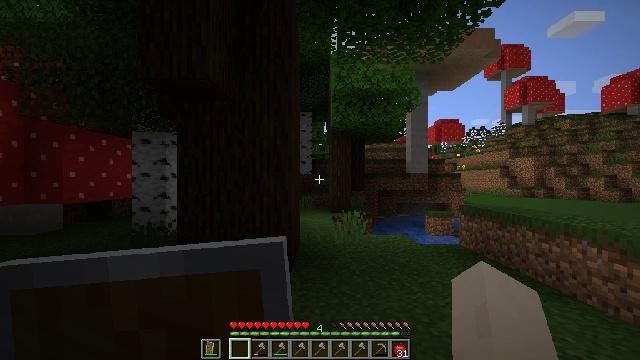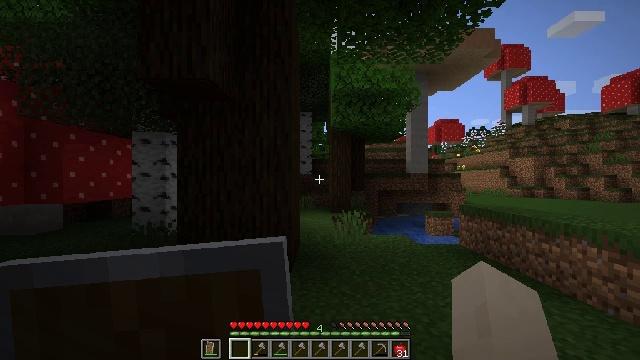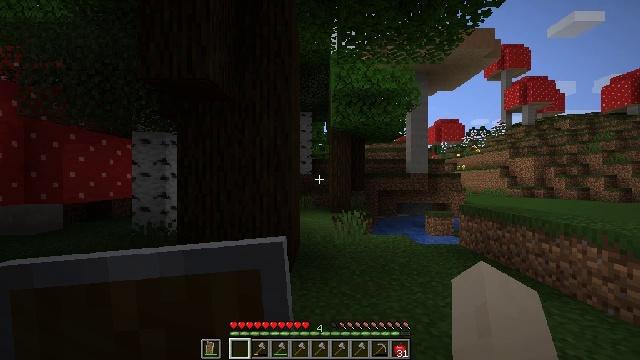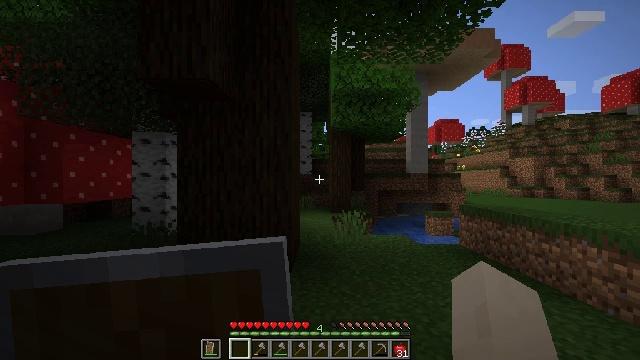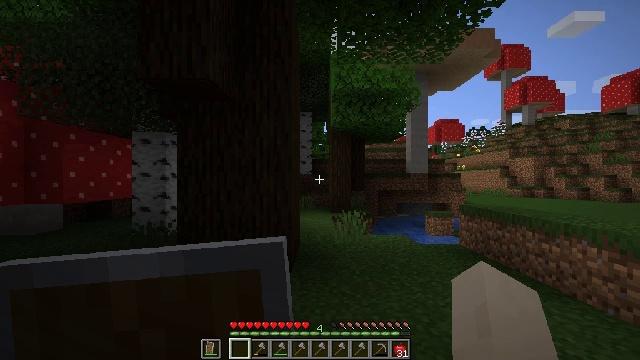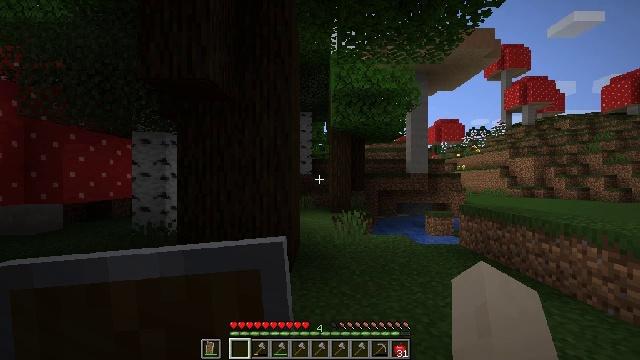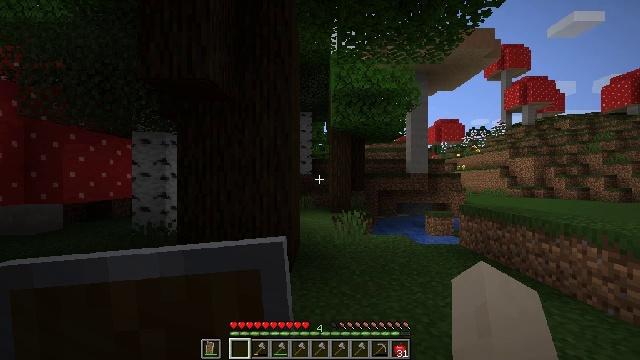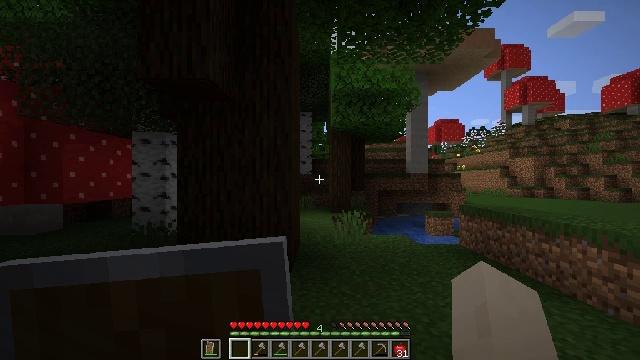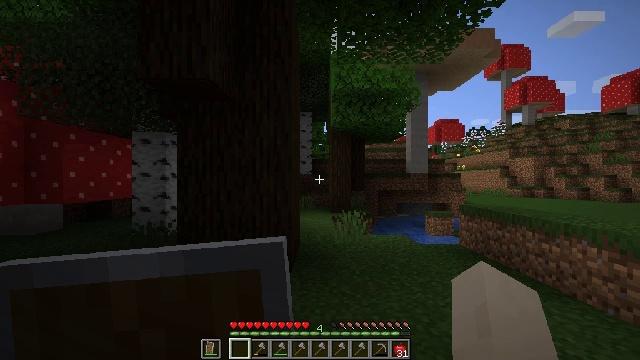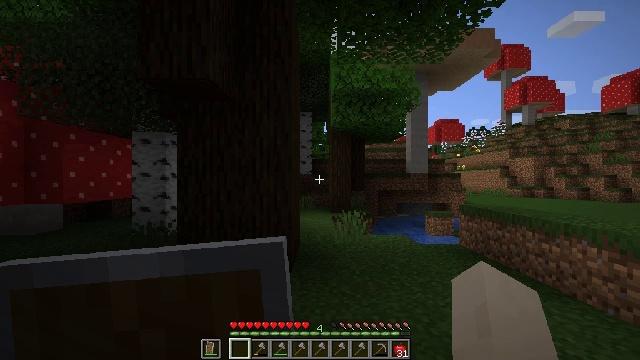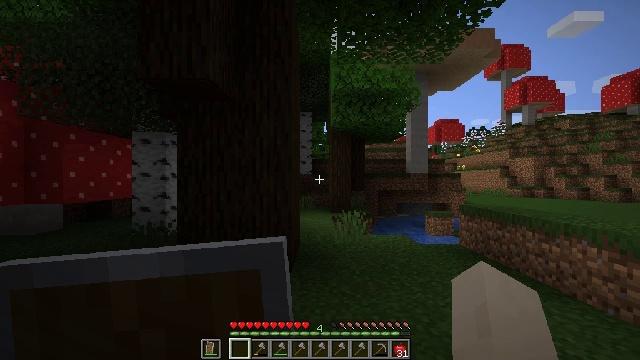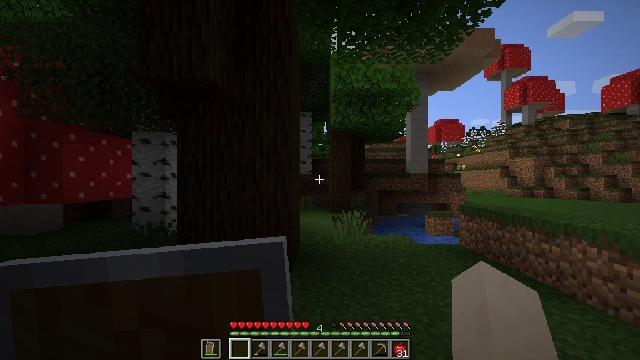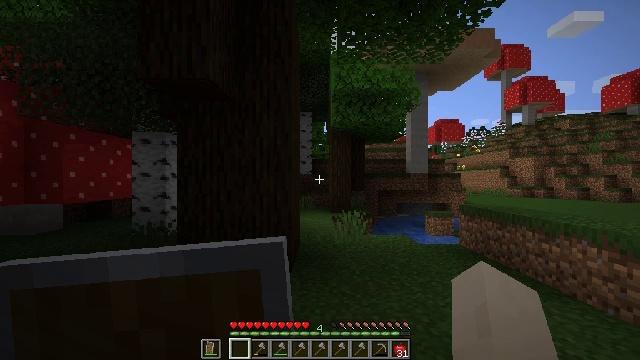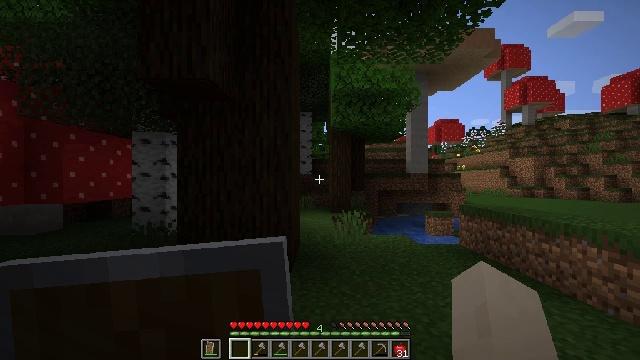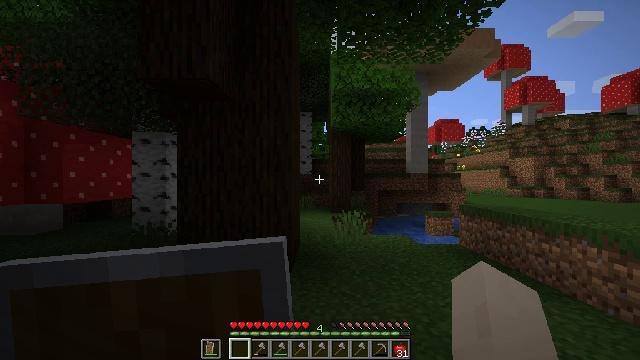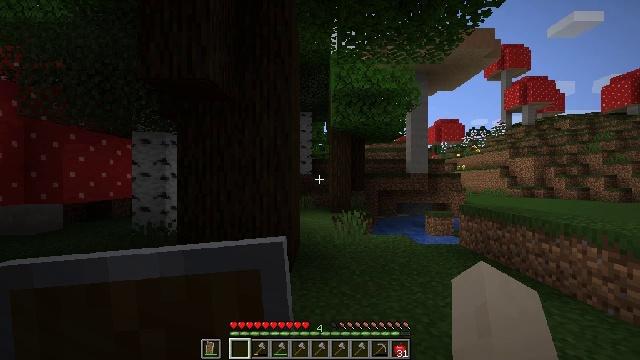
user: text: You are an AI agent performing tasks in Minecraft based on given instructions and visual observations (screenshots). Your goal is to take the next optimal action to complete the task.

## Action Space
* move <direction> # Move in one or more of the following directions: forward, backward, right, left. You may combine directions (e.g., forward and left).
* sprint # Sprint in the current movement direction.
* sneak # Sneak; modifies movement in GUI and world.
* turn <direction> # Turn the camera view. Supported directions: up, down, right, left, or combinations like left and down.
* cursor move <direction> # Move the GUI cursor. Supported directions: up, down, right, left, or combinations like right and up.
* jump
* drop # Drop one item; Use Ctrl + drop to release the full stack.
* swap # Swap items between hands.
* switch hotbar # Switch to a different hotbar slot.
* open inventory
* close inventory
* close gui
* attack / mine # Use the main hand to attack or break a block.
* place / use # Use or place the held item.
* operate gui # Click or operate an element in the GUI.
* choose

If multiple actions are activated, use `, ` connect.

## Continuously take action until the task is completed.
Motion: motion action
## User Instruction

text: Remove the white bed from its place.
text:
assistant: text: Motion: no_op
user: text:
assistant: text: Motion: no_op
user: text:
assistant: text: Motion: no_op
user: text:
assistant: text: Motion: no_op
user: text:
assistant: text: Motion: no_op
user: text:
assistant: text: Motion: no_op
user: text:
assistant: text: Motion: no_op
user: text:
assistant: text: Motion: no_op
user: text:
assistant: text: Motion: no_op
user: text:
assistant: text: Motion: no_op
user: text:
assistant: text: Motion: no_op
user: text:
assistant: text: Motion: no_op
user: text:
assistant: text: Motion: no_op
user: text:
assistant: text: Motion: no_op
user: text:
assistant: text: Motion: no_op
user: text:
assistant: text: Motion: no_op
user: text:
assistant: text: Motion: no_op
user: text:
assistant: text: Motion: no_op
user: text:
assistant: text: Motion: no_op
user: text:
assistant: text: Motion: no_op
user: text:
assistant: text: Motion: no_op
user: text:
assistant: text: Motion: no_op
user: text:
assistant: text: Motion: no_op
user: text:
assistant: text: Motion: no_op
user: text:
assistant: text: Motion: no_op
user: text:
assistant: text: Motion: no_op
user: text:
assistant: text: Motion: no_op
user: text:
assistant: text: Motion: no_op
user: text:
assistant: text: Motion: no_op
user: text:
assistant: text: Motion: no_op